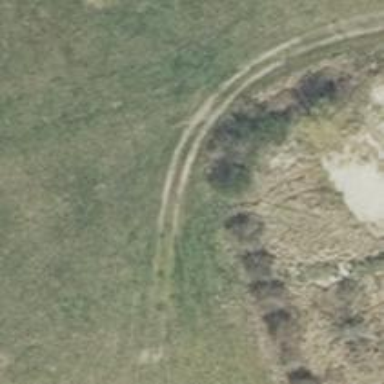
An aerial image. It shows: Gravel track with Grade 3 quality.